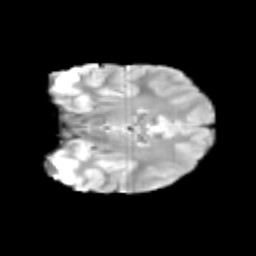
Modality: T2w
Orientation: coronal
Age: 11
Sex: female
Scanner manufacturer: siemens
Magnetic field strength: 3 T
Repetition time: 3.8 s
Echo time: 0.07 s